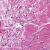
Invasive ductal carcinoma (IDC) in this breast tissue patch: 0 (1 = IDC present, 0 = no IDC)